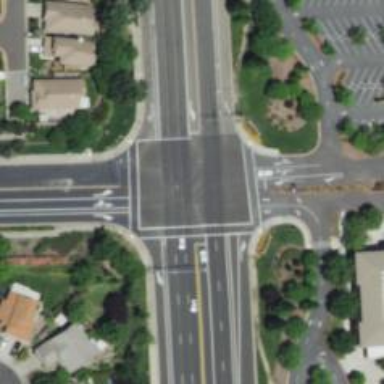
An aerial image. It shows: Crossing on the road.